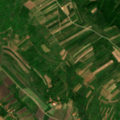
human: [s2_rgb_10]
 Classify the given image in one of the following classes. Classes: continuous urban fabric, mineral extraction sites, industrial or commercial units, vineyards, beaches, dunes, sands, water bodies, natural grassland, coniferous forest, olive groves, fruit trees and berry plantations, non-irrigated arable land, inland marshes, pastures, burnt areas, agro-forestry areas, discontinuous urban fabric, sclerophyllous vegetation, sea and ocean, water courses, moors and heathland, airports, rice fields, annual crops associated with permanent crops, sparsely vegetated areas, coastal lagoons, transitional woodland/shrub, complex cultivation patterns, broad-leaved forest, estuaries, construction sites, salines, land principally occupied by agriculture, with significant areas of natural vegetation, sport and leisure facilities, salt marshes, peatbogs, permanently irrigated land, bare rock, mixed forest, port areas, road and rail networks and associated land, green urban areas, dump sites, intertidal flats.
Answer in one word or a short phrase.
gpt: complex cultivation patterns, land principally occupied by agriculture, with significant areas of natural vegetation, broad-leaved forest, transitional woodland/shrub